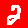
Digit: 2